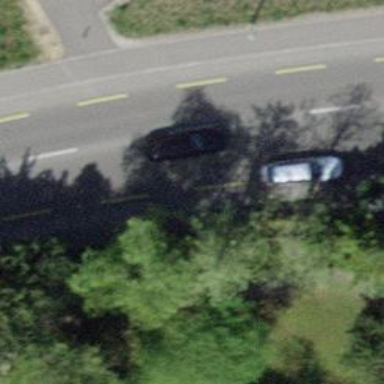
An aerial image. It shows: Asphalt footway.